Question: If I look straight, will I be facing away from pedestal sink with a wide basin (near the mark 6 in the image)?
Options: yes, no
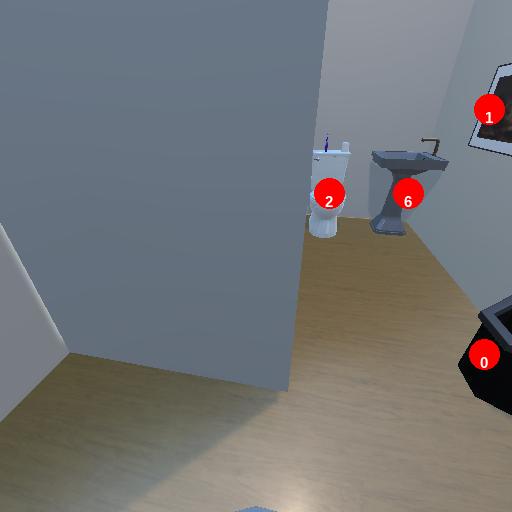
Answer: yes